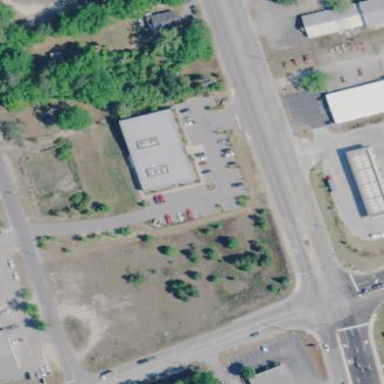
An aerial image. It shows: Paved parking area.